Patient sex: M
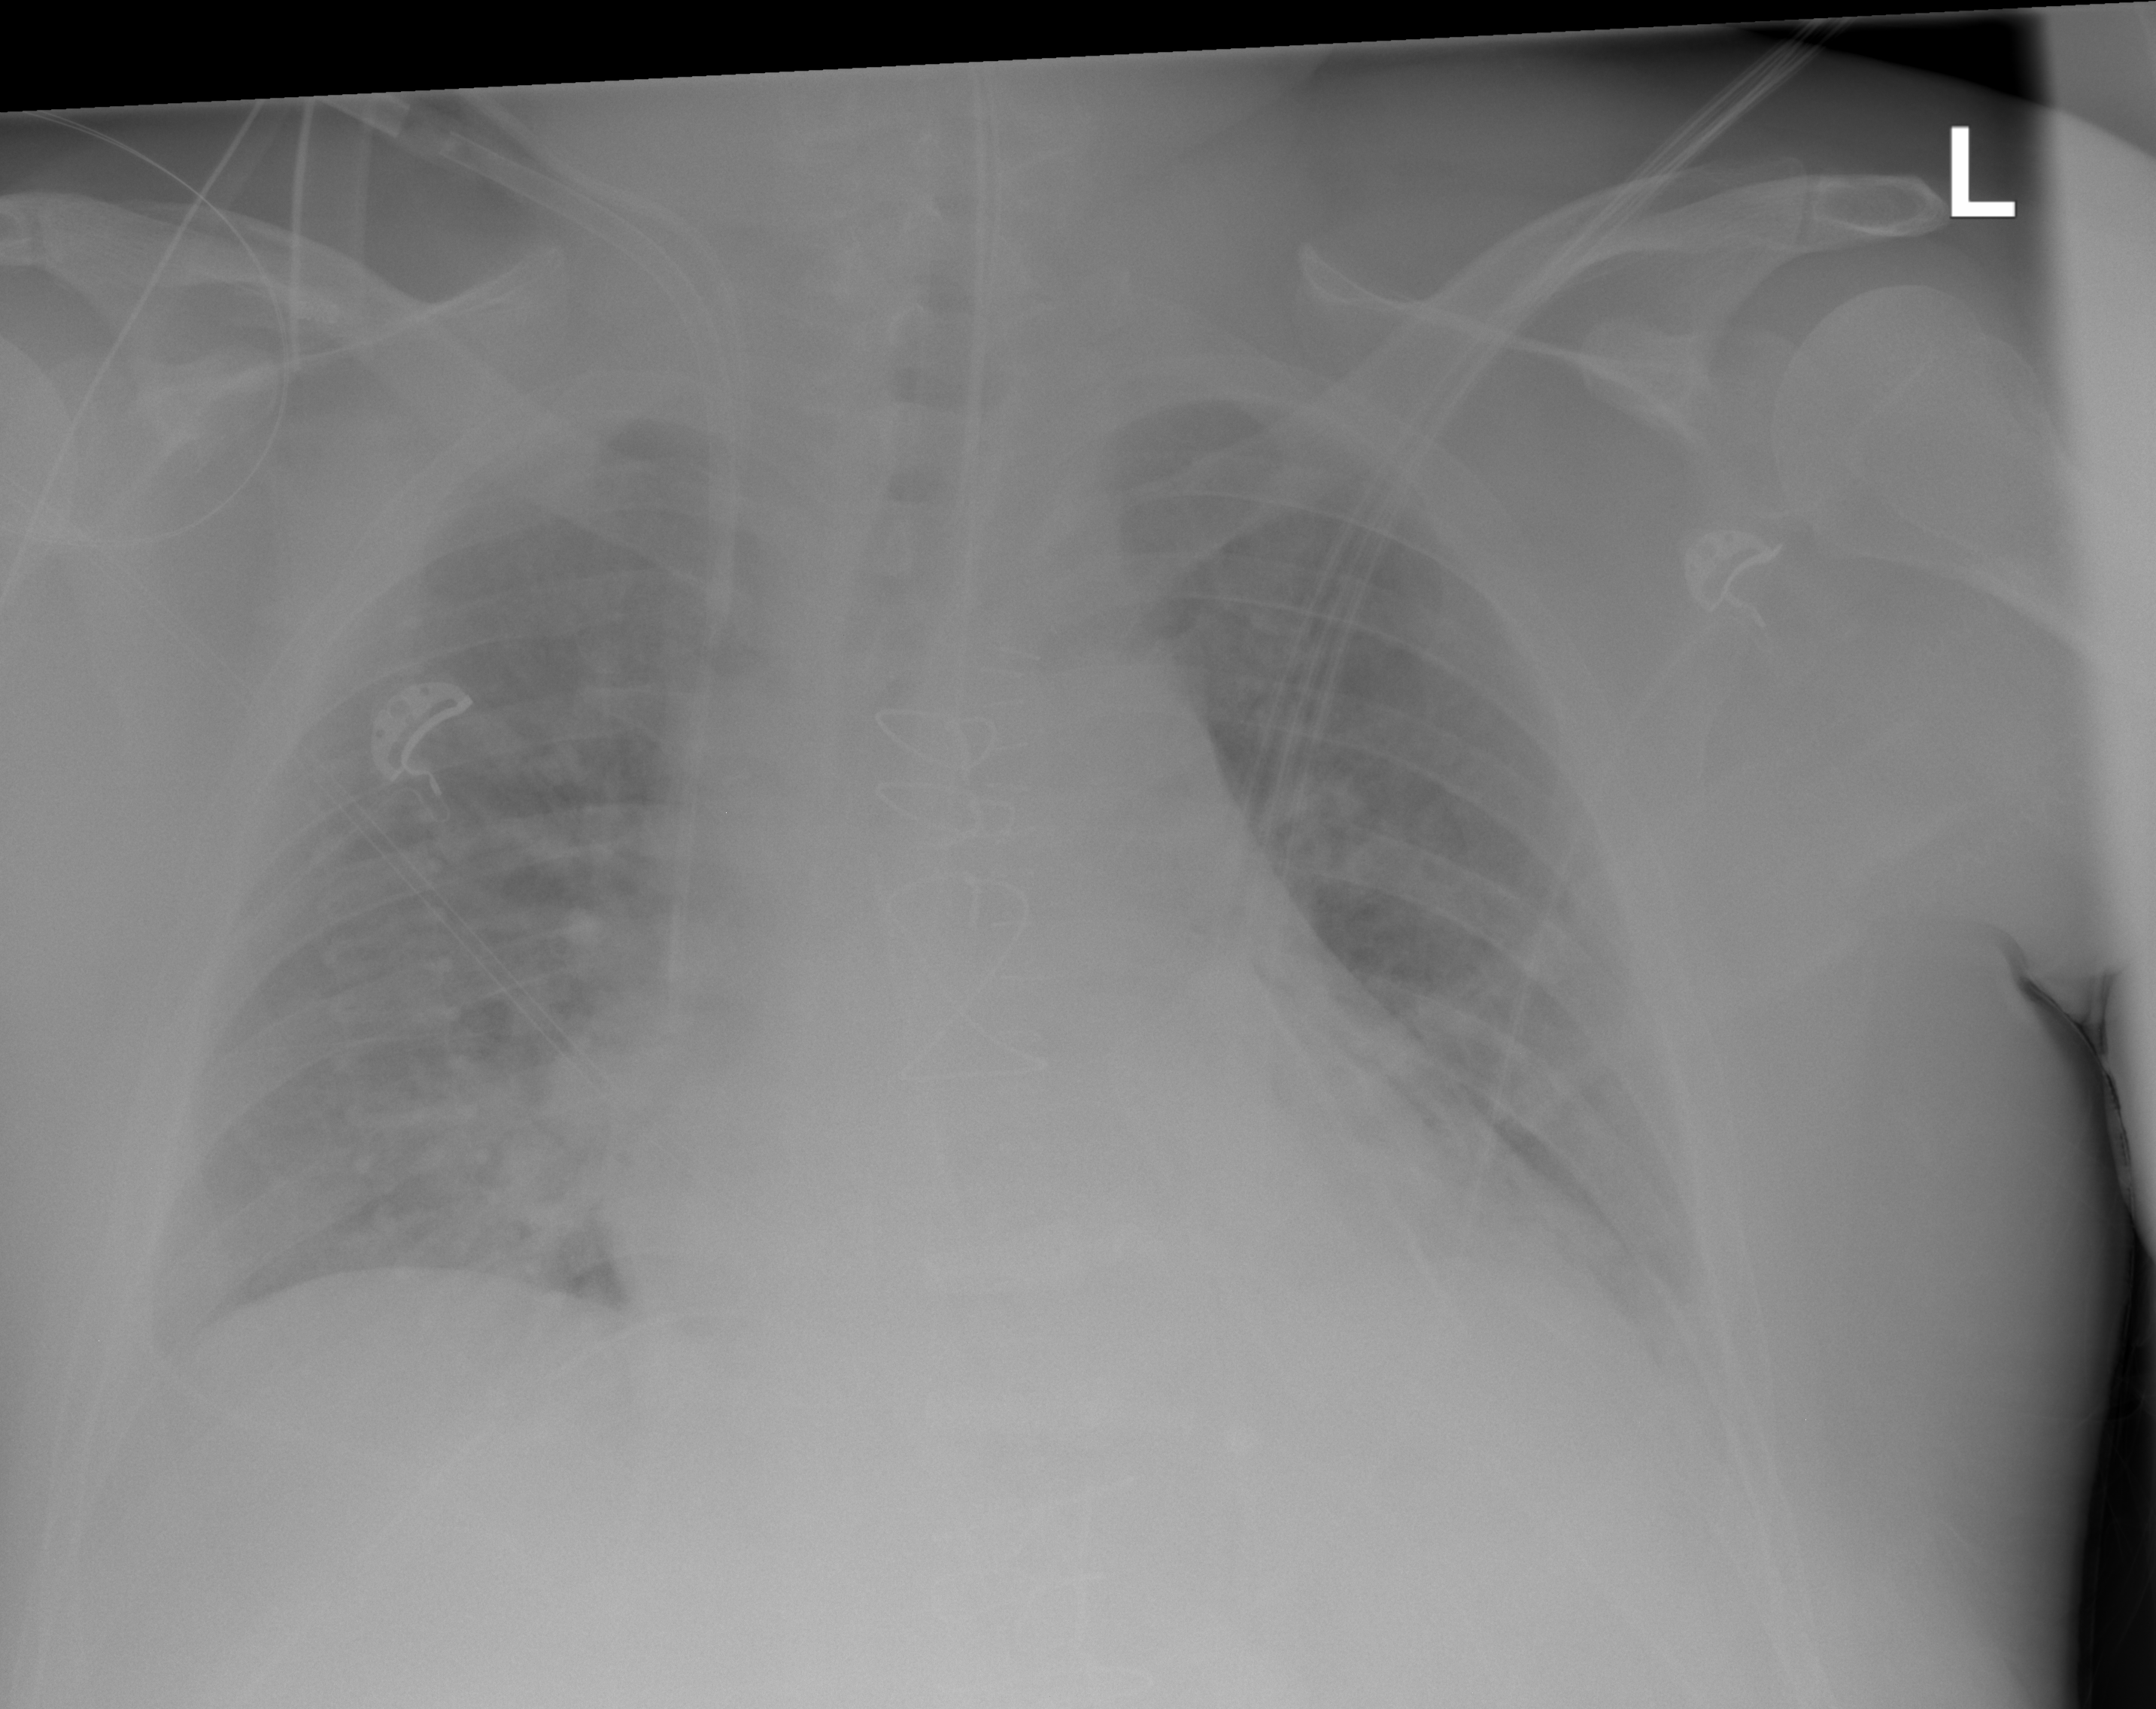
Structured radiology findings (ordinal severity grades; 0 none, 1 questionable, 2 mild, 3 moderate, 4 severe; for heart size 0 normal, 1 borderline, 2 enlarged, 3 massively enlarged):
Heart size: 2
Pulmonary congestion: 3
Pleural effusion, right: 0
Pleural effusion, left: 2
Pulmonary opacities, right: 2
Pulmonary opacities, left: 0
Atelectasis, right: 0
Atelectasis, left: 2